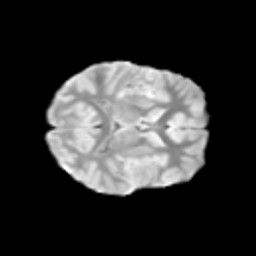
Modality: T2w
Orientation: axial
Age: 9
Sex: female
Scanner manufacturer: siemens
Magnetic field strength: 3 T
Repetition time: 3.8 s
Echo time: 0.07 s